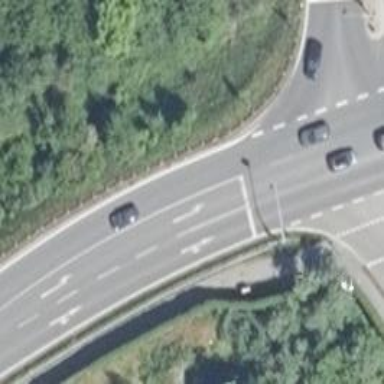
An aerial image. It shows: Road with traffic signals.